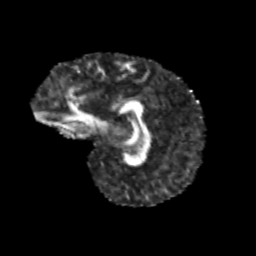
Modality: FA
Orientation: sagittal
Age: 10
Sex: female
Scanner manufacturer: siemens
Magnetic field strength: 3 T
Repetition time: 3.8 s
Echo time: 0.07 s